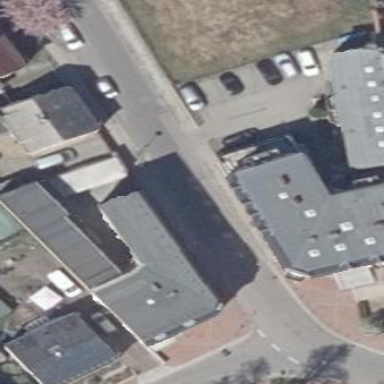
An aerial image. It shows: Saltbox-roofed apartment building.